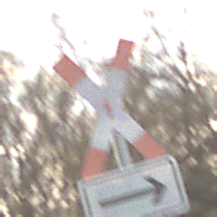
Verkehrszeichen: Andreaskreuz
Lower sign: RichtungsangabeDurchPfeile4
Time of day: SunriseSunset
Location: Outdoor (Nature)
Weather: PartlyCloudy
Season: NotSpecified
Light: Natural